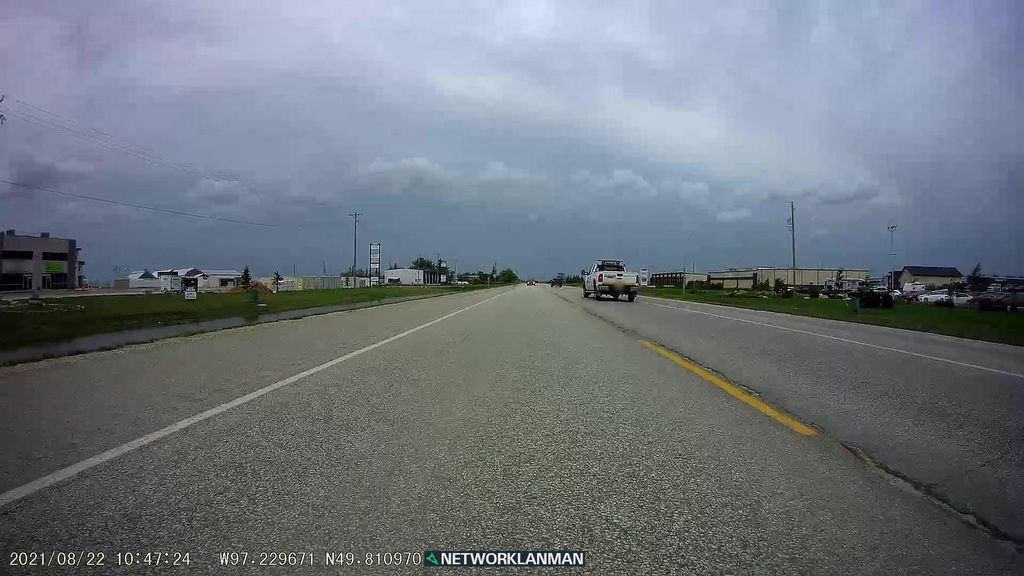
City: winnipeg